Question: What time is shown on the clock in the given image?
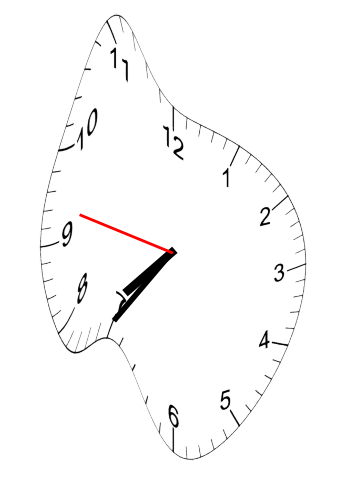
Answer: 07:35:47